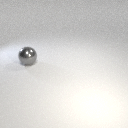
large gray metal sphere